Question: I'm trying to determine if I could detect when a request is coming from iOS UIWebView, and in such cases, return a custom layout.
Here's the scenario. Currently I have a mobile web view built entirely in Rails, and it looks like this:

This loads in the browser and works fine. Now, I'm working on an iOS app built in Xcode that will mix native code with UIWebViews. What I've done at this point is build the red nav bar natively. I want the rest of the site (everything with the white background) to load in the UIWebView.
Ideally, I would do this by detecting if the request is coming from within an iOS app. If that's the case the layout would include the red nav bar (as that is already being handled natively). If the request is coming from the browser, then the layout would include the red nav bar.
I've searched around but can't find anything on this. Does anyone know how to pull something like this off?
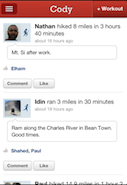
Answer: You could add a custom header to your native iOS app URL call by doing '[request setValue:@"true" forHTTPHeaderField:@"My-iOSApp"]' to a 'NSMutableURLRequest' (this may be different depending on what system you are using for HTTP networking in your iOS app)
Then use 'request.headers' to get the headers in Rails and inspect them to see if the 'My-iOSApp' key is in the headers. If it is, then only render the bottom body layout otherwise render the whole thing with the nav bar